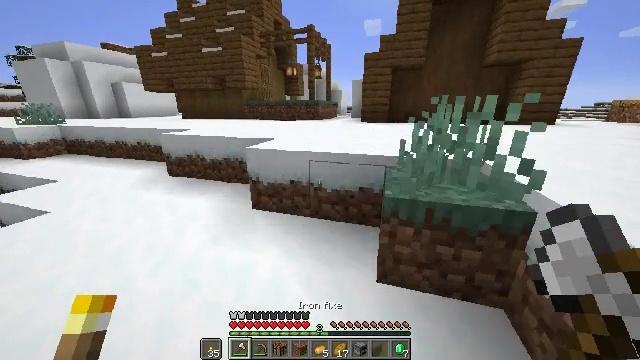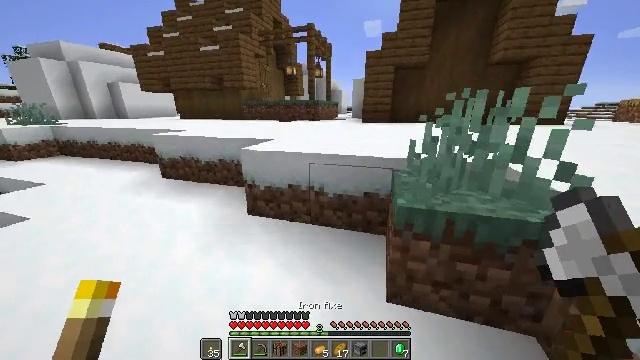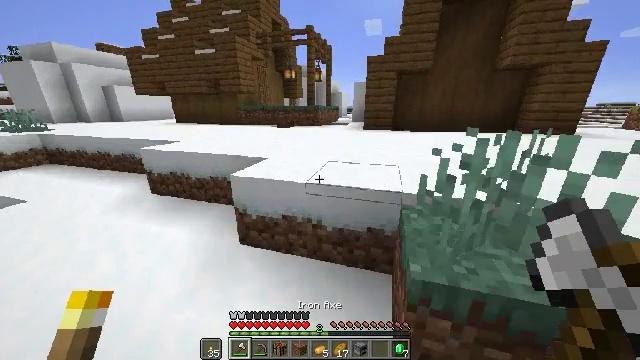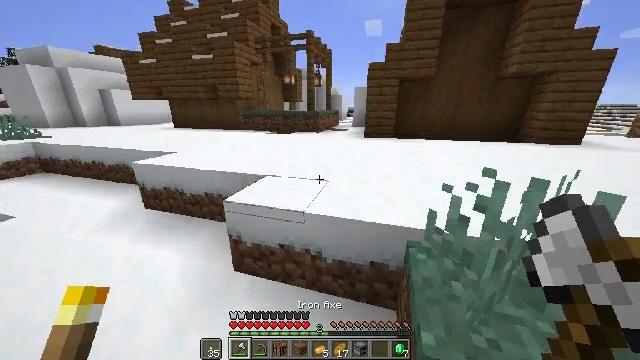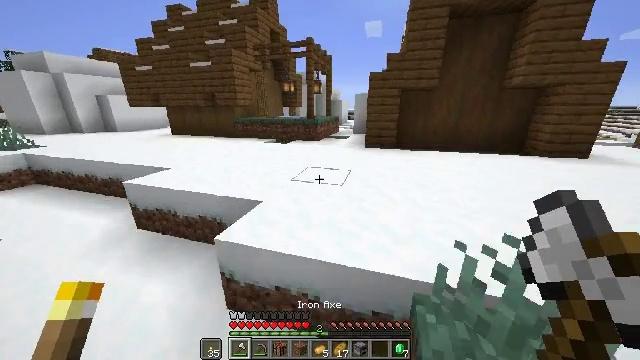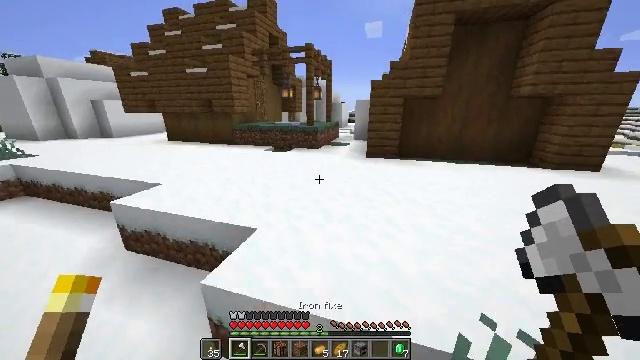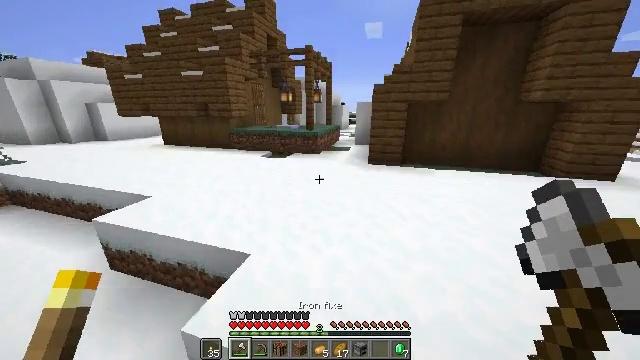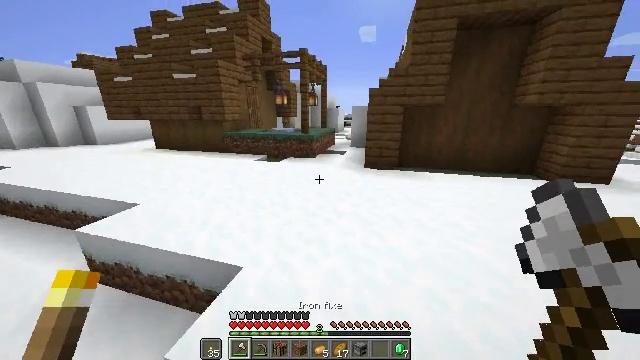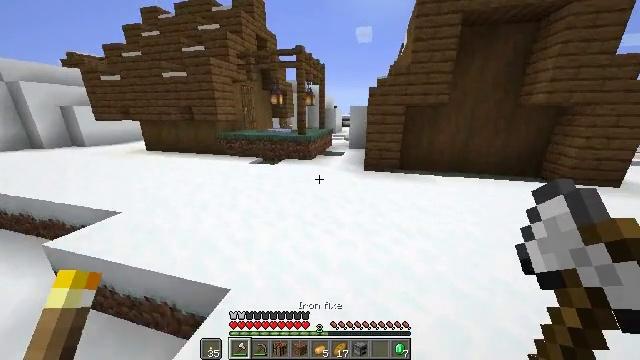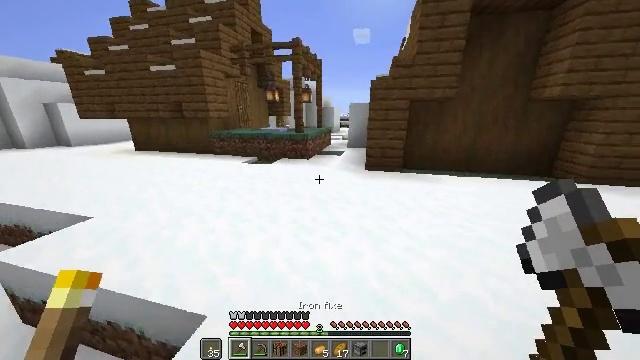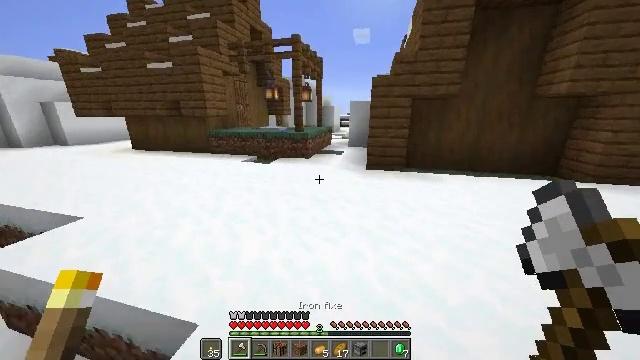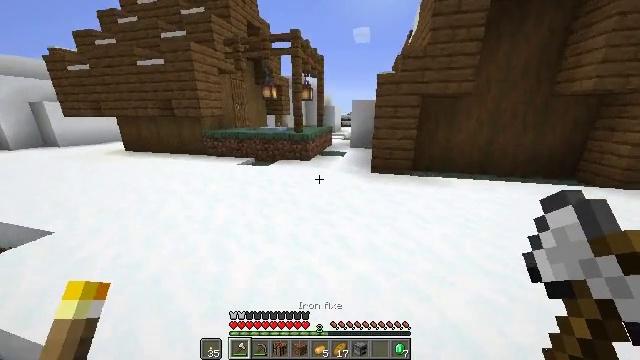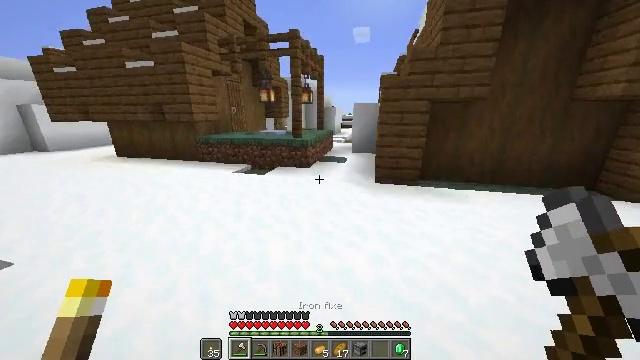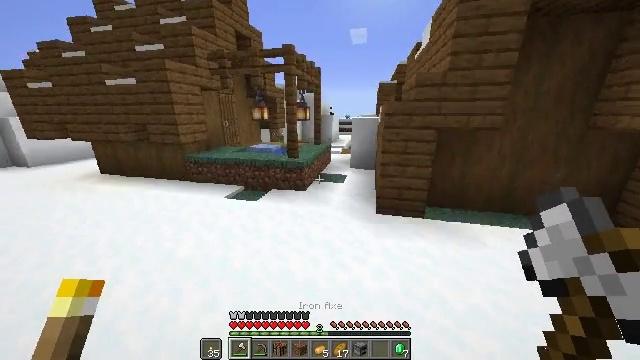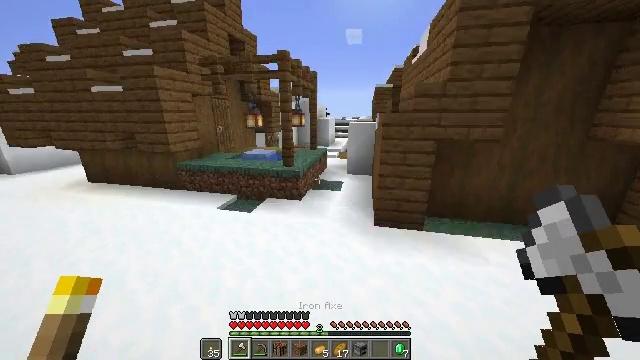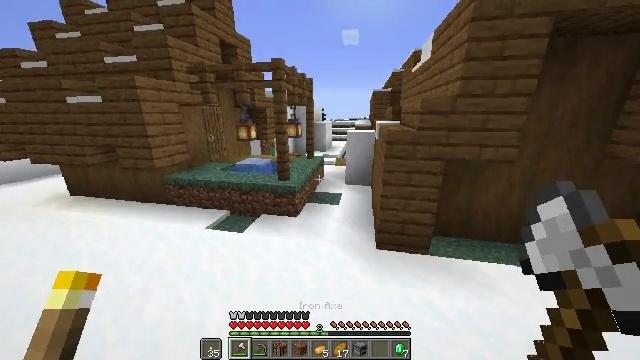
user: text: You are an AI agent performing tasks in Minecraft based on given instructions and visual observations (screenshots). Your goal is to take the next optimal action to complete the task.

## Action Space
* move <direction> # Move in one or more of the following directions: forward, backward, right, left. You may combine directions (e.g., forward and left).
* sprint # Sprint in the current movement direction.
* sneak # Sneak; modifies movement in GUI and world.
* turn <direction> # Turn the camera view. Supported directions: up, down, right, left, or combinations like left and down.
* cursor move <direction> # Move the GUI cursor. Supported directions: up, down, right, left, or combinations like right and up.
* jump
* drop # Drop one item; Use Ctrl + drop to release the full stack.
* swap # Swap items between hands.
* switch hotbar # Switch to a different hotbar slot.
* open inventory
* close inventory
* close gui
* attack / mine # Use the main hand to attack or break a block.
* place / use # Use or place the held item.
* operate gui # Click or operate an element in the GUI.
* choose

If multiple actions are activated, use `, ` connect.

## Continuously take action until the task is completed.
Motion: motion action
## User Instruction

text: Harvest the ice from frozen areas.
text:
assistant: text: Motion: move forward, sprint
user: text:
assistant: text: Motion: move forward, sprint, jump
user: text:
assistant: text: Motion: move forward, sprint, jump
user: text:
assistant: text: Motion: move forward, sprint, jump
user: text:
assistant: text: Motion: move forward, sprint, jump
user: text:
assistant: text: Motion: move forward, sprint, jump
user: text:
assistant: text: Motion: move forward, sprint, turn right, jump
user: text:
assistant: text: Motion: move forward, sprint, jump
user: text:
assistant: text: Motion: move forward, sprint, jump
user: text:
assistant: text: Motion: move forward, sprint, jump
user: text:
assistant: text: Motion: move forward, sprint, jump
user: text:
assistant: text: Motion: move forward, sprint, jump
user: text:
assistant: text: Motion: move forward, sprint, jump
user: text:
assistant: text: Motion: move forward, sprint, turn right, jump
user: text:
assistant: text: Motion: move forward, sprint, jump
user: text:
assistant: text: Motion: move forward, sprint, jump
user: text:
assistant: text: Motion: move forward, sprint, jump
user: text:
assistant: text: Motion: move forward, sprint, turn right, jump
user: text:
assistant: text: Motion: move forward, sprint, turn right, jump
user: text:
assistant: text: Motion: move forward, sprint, turn right, jump
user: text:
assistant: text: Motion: move forward, sprint, jump
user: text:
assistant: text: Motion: move forward, sprint, jump
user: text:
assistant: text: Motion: move forward, sprint, jump
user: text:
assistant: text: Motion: move forward, sprint, jump
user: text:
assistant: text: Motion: move forward, sprint, jump
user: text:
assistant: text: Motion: move forward, sprint, jump
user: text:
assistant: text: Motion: move forward, sprint, jump
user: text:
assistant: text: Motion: move forward, sprint, jump
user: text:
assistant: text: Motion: move forward, sprint, jump
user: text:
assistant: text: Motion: move forward, sprint, turn left and down, jump